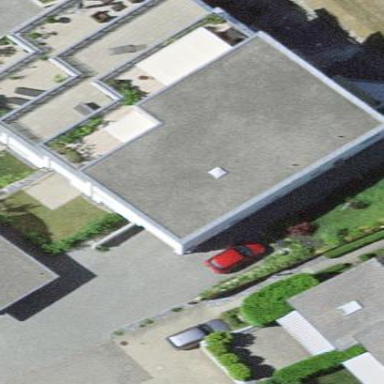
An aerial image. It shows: View of apartment building.